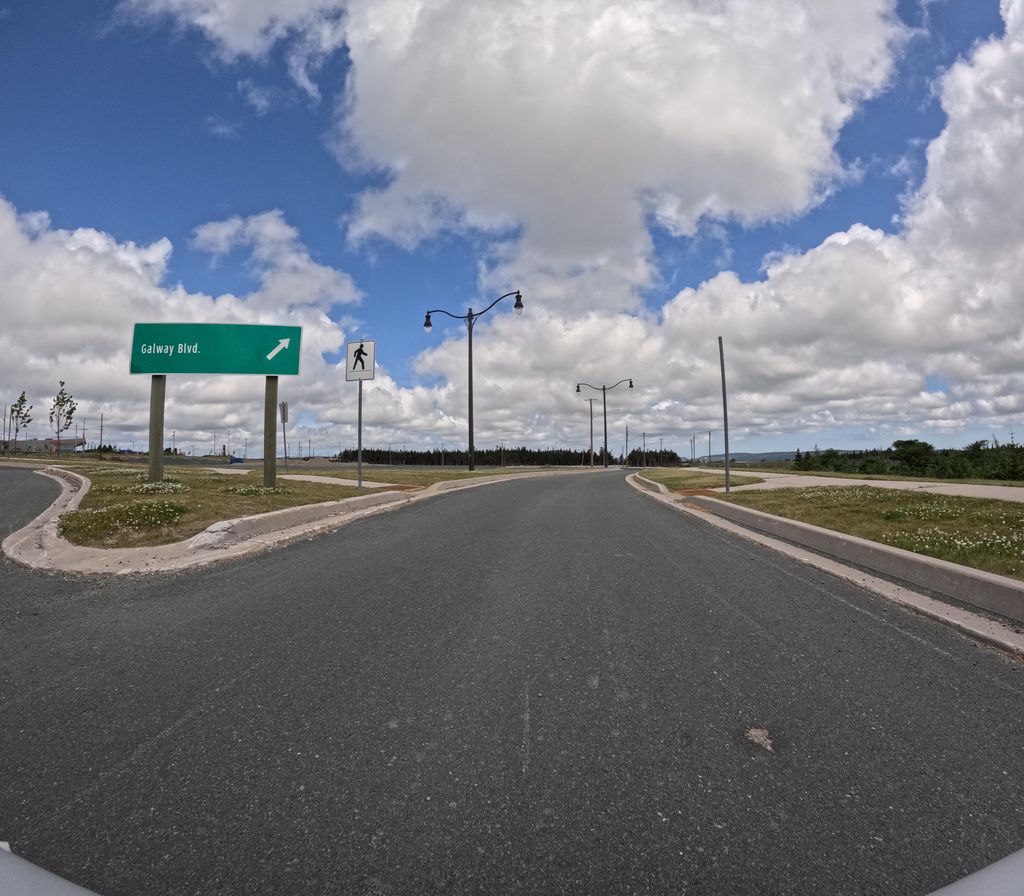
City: st_johns